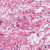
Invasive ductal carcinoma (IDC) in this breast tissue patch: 0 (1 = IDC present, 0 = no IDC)